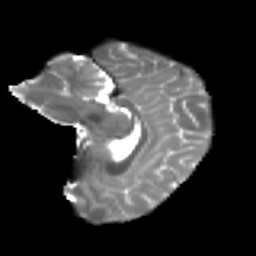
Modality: T2w
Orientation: sagittal
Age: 35
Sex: female
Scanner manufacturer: ge
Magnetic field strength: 3 T
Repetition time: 7.8 s
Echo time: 0.0607 s